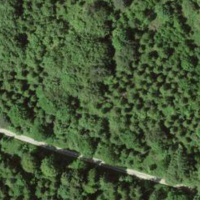
EUNIS habitat code: 44
Species observed at this site:
Tussilago farfara